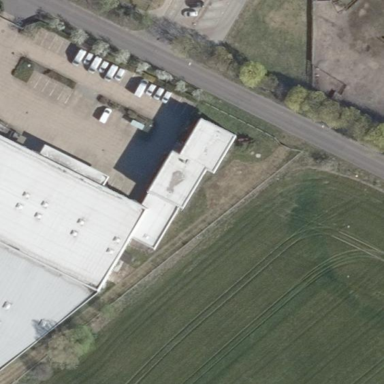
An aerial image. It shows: Industrial building.